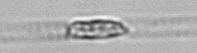
Label: Dactyliosolen_blavyanus